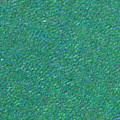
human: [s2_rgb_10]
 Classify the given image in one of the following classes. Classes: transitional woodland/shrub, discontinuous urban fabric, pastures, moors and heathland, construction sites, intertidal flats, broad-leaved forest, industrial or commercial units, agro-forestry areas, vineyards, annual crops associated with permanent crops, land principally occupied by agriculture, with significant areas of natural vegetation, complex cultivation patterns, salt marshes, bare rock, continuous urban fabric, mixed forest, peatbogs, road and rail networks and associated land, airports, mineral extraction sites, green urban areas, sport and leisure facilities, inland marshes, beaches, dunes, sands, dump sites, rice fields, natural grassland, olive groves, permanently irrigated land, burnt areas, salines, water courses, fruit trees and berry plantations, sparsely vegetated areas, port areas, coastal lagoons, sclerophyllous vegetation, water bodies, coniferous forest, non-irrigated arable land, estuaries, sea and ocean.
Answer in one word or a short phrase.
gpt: sea and ocean